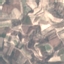
Label: PermanentCrop